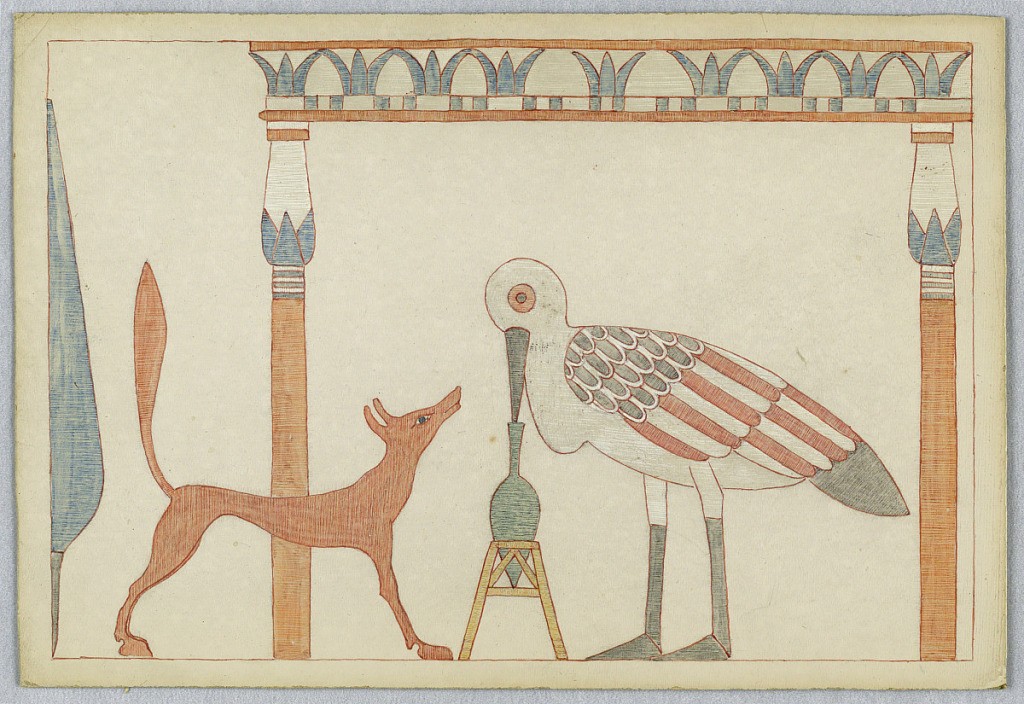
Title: The Fox and the Stork, Illustration for Aesop's Fables
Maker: Victor Wilbour
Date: ca. 1916
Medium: Pen and red ink, crayon on white board
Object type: Drawing
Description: Stork facing left in profile, its beak in a vase, center. Fox at left, in right profile. Two columns in Egyptian style.